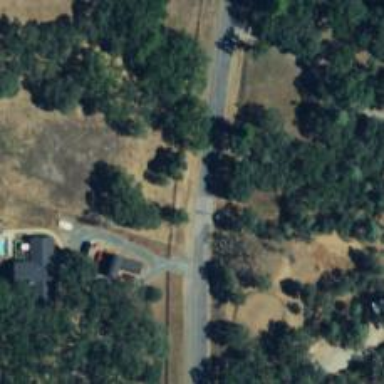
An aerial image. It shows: Residential road.